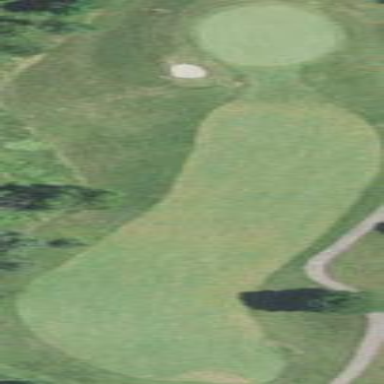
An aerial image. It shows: Golf fairway covered with lush grass.